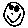
Label: smiley face